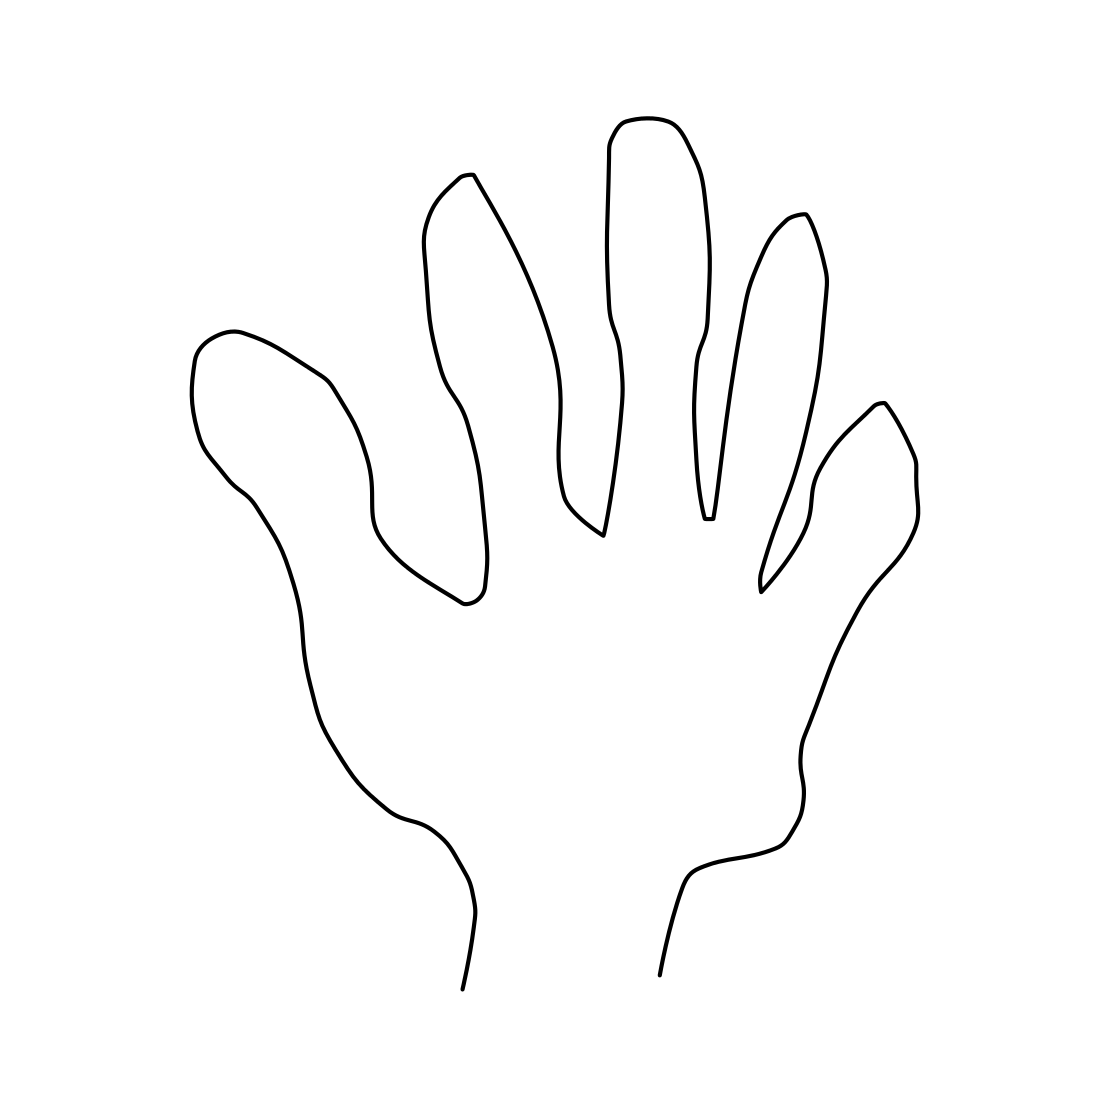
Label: hand